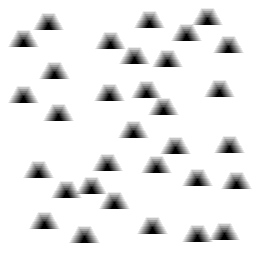
Squares: 0
Triangles: 32
Stars: 0
Total shapes: 32